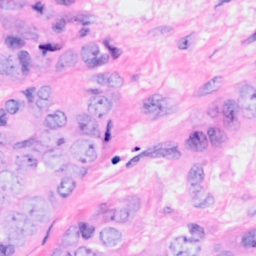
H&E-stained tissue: Breast